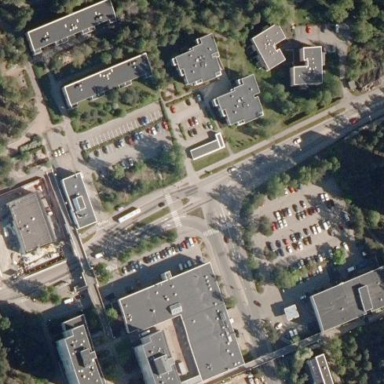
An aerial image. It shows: Residential area with apartments.